Question: I'm working on a game for a competition and it's coming along pretty nicely so far. I made an image I want to use as a background, so I loaded and placed it the same as I did with the player image:
'''
self.bg_1=PhotoImage(file="bg_space.gif")
bg1=self.create_image(0,0,image=self.bg_1)
'''
This is the result:

It only shows a quarter of the whole image. Is the file size too big? Did I code something wrong?
I tried making four images, one for each quarter of the image, and position them in the correct spots on the canvas. This turned out even worse, and I think only showed a quarter of those as well.
I'm pretty puzzled about this, and would appreciate anyone's input on this.
thanks
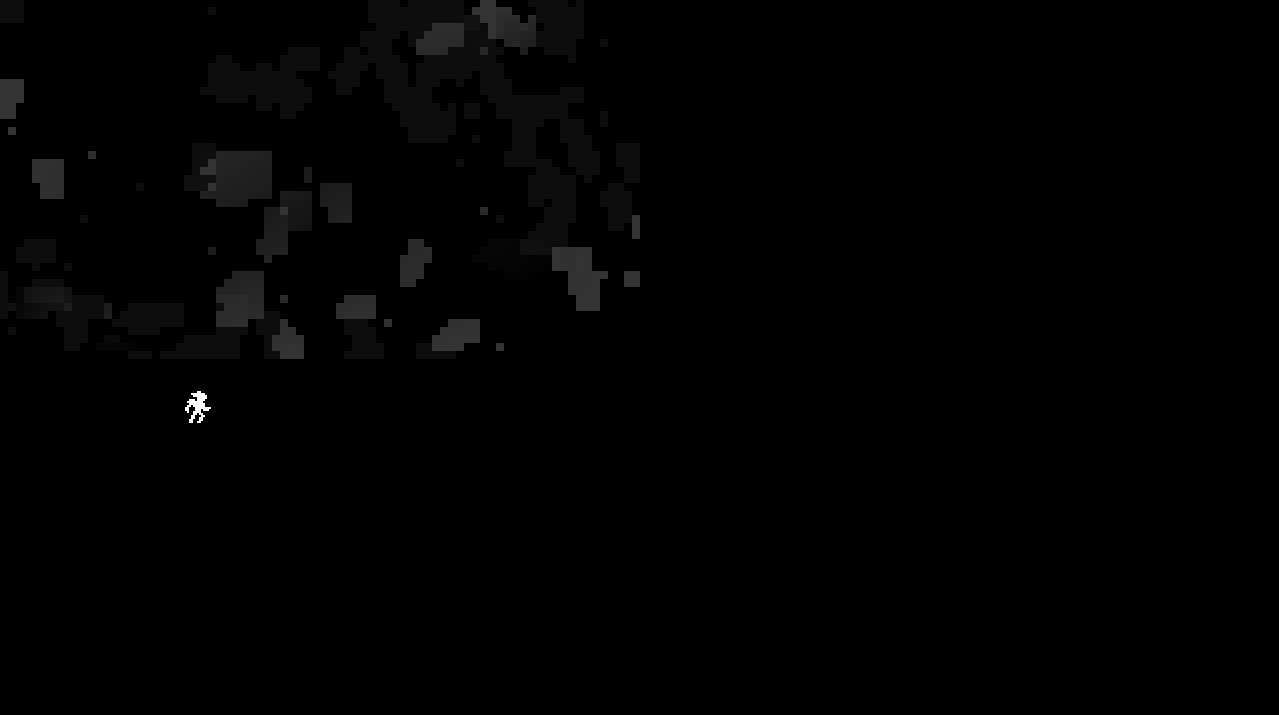
Answer: By default the image is centered on the coordinate you give it. To change this, set the parameter 'anchor' to '"nw"' (northwest):
'''
bg1=self.create_image(0,0,image=self.bg_1, anchor="nw")
'''